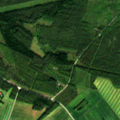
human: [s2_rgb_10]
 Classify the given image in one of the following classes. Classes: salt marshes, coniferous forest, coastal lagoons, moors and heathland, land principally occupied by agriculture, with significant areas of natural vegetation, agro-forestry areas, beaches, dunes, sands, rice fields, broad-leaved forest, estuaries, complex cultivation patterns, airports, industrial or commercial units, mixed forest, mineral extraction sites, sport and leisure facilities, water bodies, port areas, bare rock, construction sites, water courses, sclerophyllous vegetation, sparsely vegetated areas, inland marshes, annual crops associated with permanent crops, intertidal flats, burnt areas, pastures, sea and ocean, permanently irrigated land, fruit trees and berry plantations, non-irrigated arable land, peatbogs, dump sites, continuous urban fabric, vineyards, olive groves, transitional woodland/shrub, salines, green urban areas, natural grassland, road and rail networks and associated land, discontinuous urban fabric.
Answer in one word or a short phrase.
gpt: non-irrigated arable land, coniferous forest, mixed forest, transitional woodland/shrub